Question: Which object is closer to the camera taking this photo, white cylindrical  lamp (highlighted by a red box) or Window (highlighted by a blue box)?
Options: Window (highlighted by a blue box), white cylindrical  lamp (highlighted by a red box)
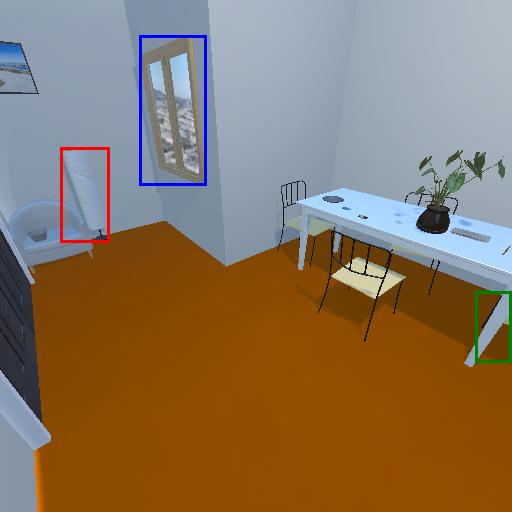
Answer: Window (highlighted by a blue box)